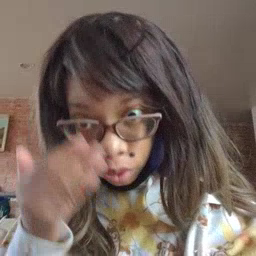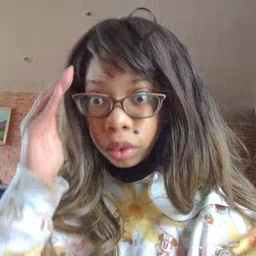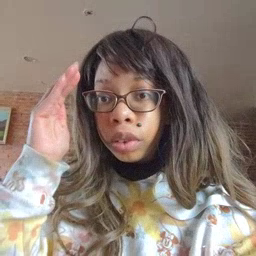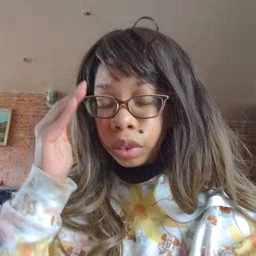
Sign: sleepy